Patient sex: F
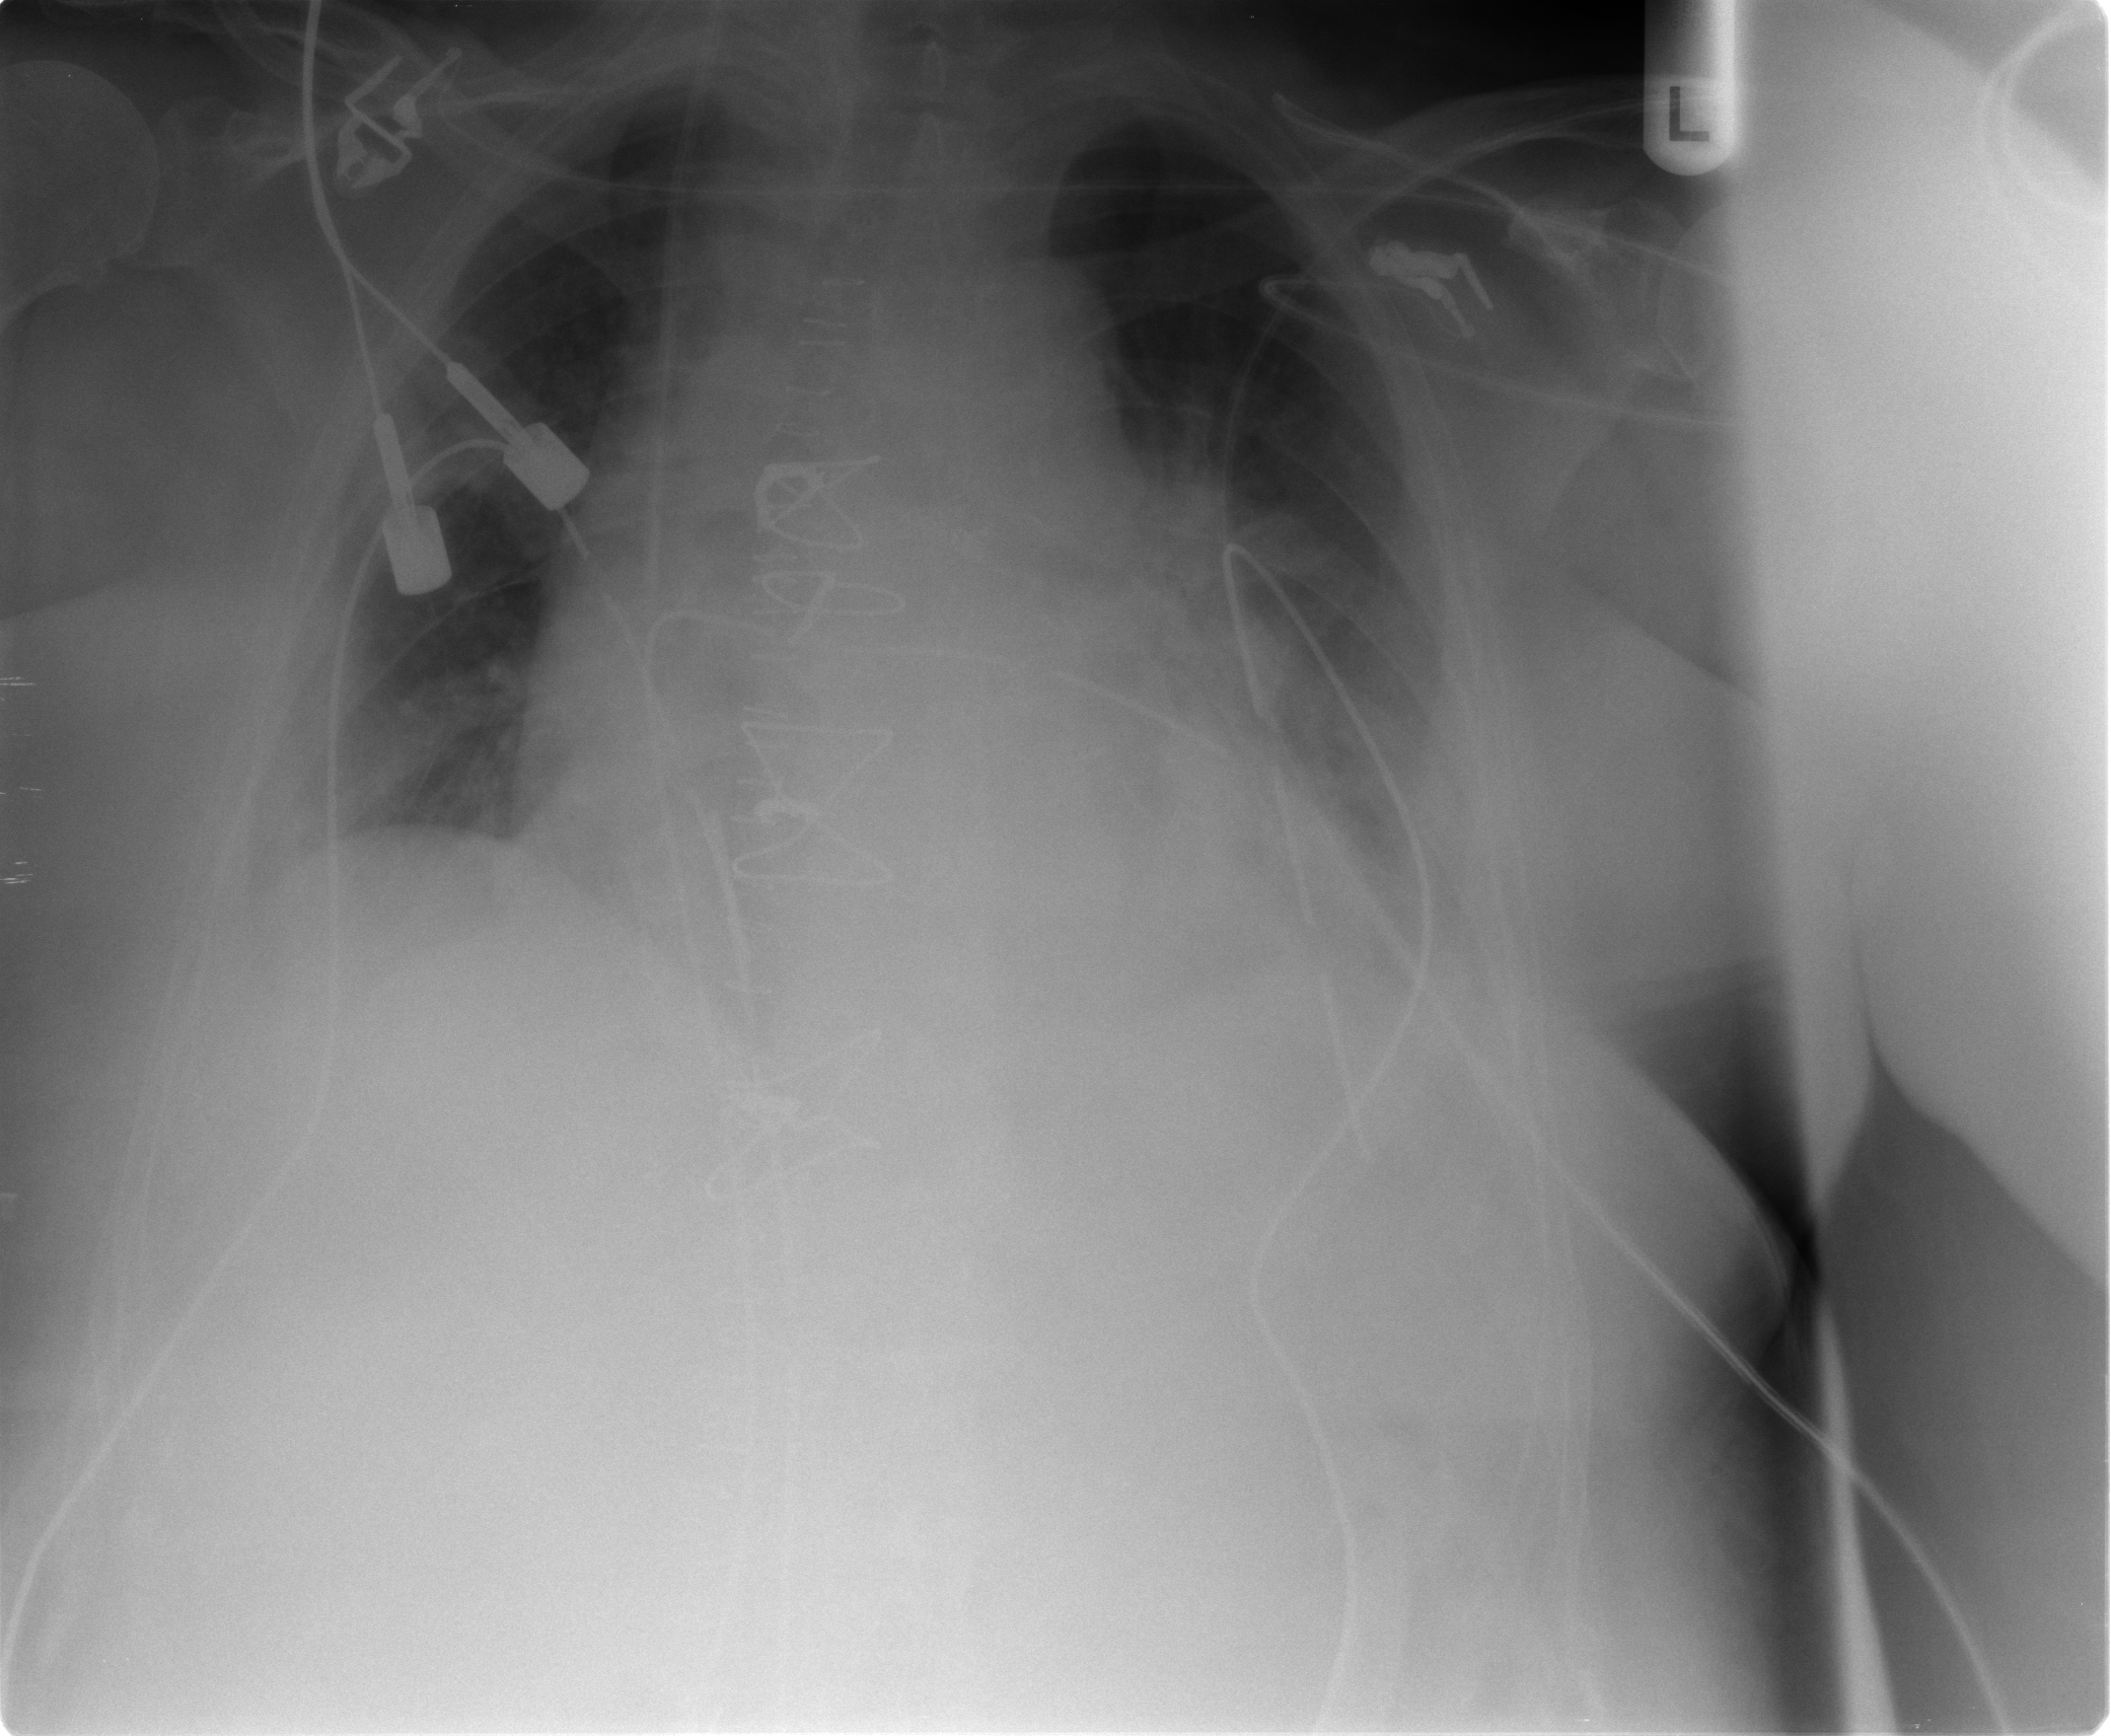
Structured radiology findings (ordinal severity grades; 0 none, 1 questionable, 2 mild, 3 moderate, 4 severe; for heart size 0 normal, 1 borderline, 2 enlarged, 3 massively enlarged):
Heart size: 2
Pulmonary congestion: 3
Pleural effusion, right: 2
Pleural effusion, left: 2
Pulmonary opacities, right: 0
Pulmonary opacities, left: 1
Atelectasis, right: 2
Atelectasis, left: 2